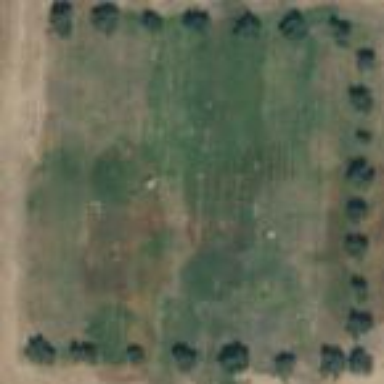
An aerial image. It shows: Cemetery.